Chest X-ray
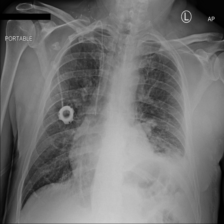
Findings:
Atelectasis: positive
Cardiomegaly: negative
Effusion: positive
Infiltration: negative
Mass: negative
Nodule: negative
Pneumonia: negative
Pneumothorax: negative
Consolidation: positive
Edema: negative
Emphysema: negative
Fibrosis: negative
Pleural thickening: negative
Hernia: negative